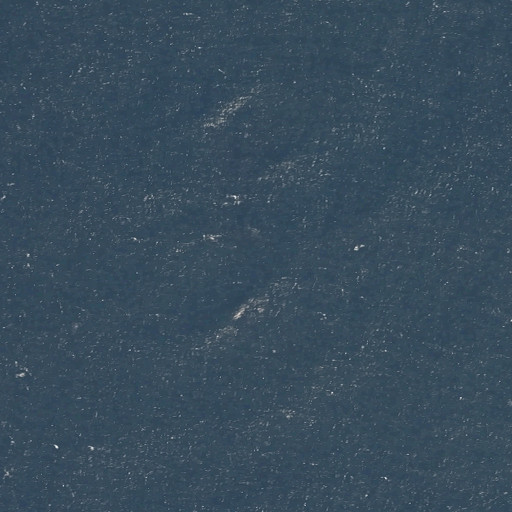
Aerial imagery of bar in Maine named Egg Rock South Ledge containing only open water